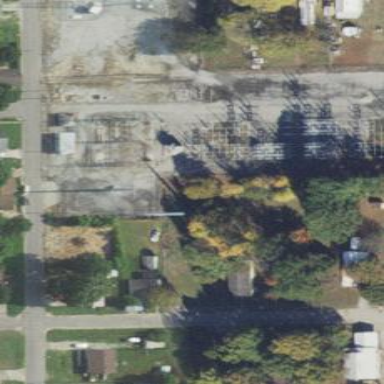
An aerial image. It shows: Power substation with transmission level designation. It is enclosed by fence.